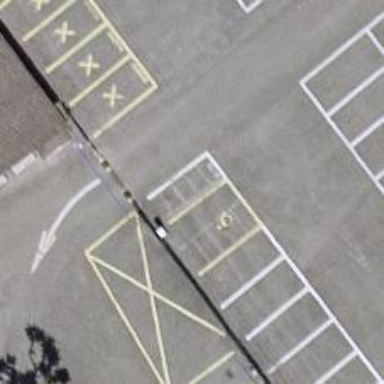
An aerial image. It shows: Motorcycle parking area.